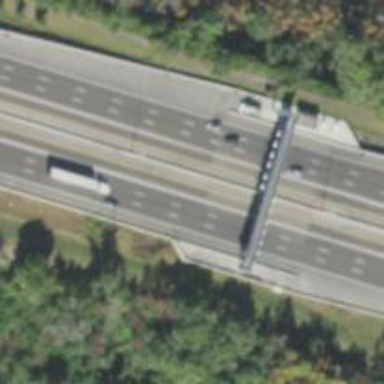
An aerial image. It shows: Toll gantry on the road.